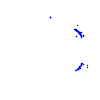
Particle: kaon